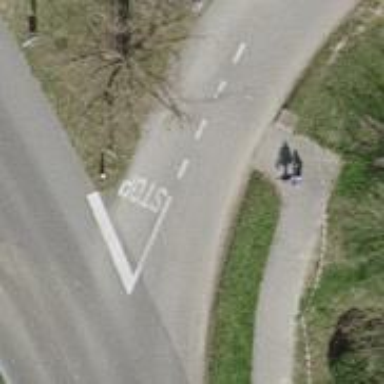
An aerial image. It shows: Unmarked road crossing.